Interaction volume radius: 5 \u00c5
Interaction volume height: 10 \u00c5
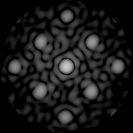
Disorder parameter: 0.242